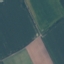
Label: AnnualCrop